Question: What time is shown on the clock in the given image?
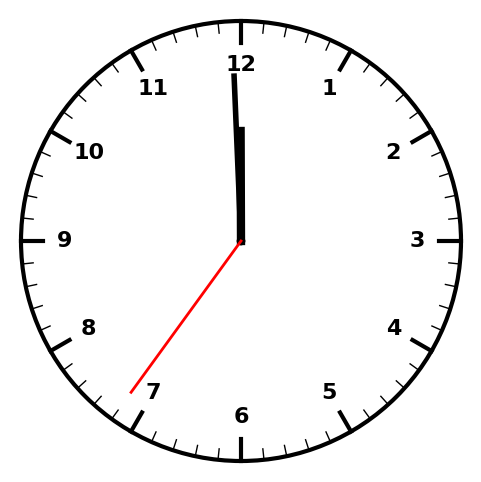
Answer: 11:59:36